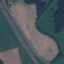
Land use / land cover: Highway